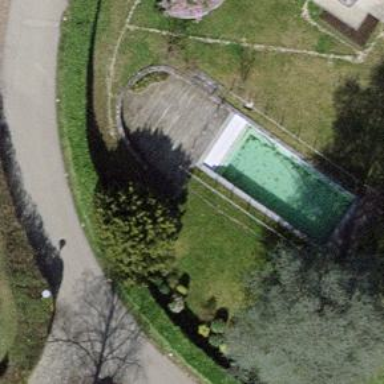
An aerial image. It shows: Swimming pool located in leisure land.